Aerial crown-view tile of a tropical tree (Barro Colorado Island, Panama), acquired 20250217:
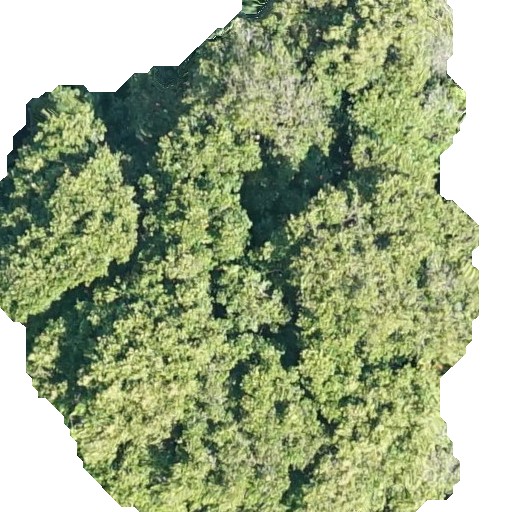
Species: Prioria copaifera
GBIF accepted scientific name: Prioria copaifera
Crown area: 330.212 m²